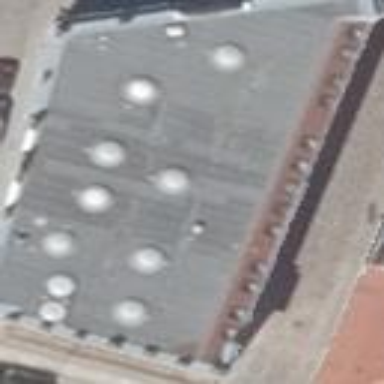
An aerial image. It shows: Commercial building with flat roof. This building holds historical significance as military checkpoint.